Question: I would like to show options to choose in my View. I did not found a control for that. Any suggestion howto do that ?

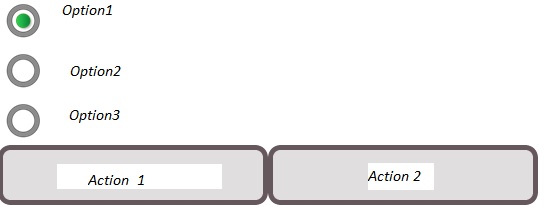
Answer: You must use 3 different buttons for the check box,now set different tag for the buttons and set default and selected image for the button.